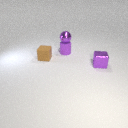
small purple rubber cylinder behind small purple metal cube